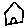
Label: house